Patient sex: F
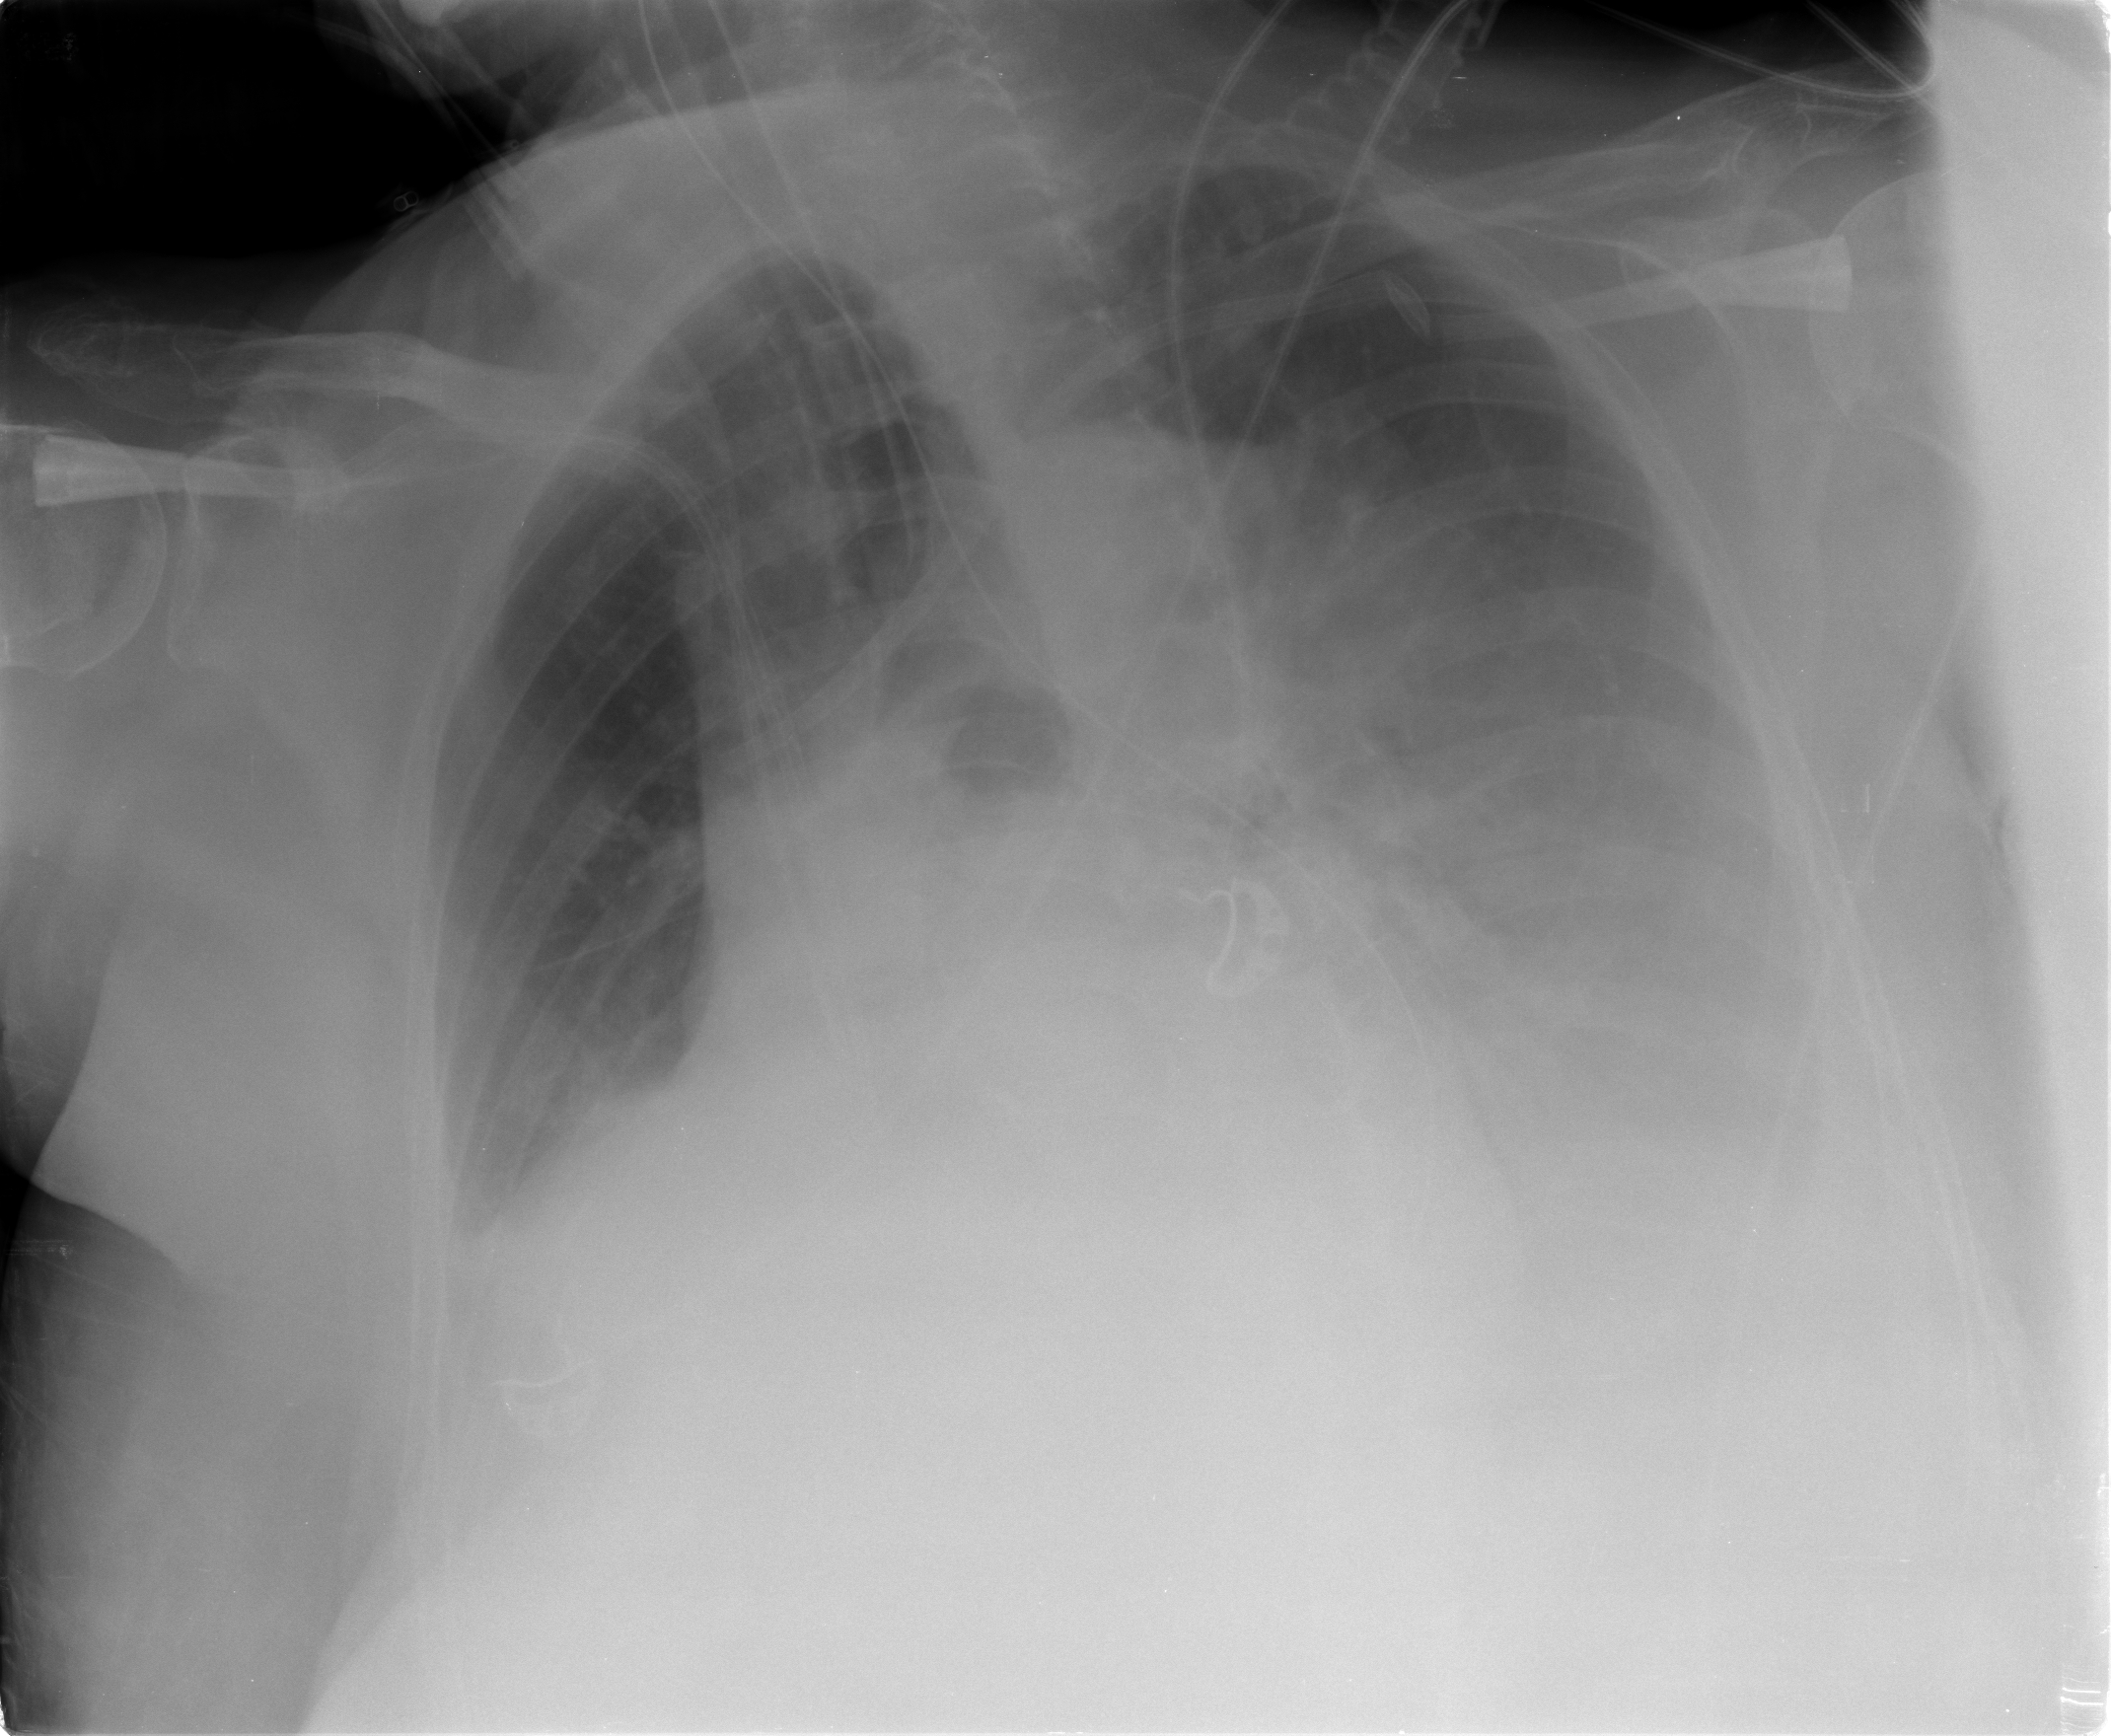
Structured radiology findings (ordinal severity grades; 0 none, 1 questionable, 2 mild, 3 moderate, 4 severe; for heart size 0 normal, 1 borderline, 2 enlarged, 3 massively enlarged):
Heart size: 2
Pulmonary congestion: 0
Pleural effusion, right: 2
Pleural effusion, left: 3
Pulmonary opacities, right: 0
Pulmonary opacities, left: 0
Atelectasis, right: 2
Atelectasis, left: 2